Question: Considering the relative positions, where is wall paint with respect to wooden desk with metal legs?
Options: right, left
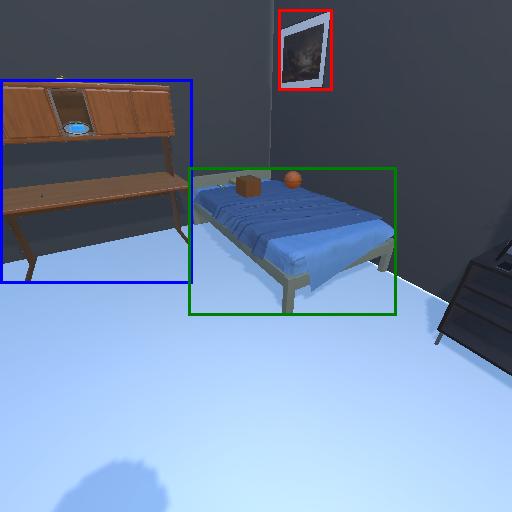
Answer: right